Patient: sex M, age 75
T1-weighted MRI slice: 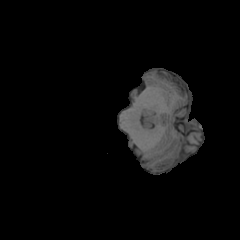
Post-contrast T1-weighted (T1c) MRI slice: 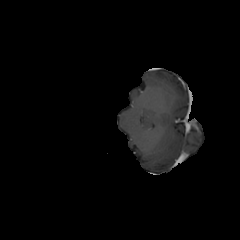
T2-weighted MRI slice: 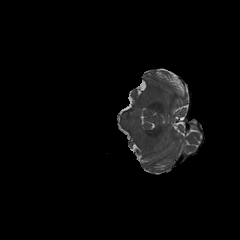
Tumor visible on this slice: no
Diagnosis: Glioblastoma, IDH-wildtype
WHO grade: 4